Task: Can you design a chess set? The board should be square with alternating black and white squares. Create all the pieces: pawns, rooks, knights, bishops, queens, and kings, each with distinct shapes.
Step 3259:
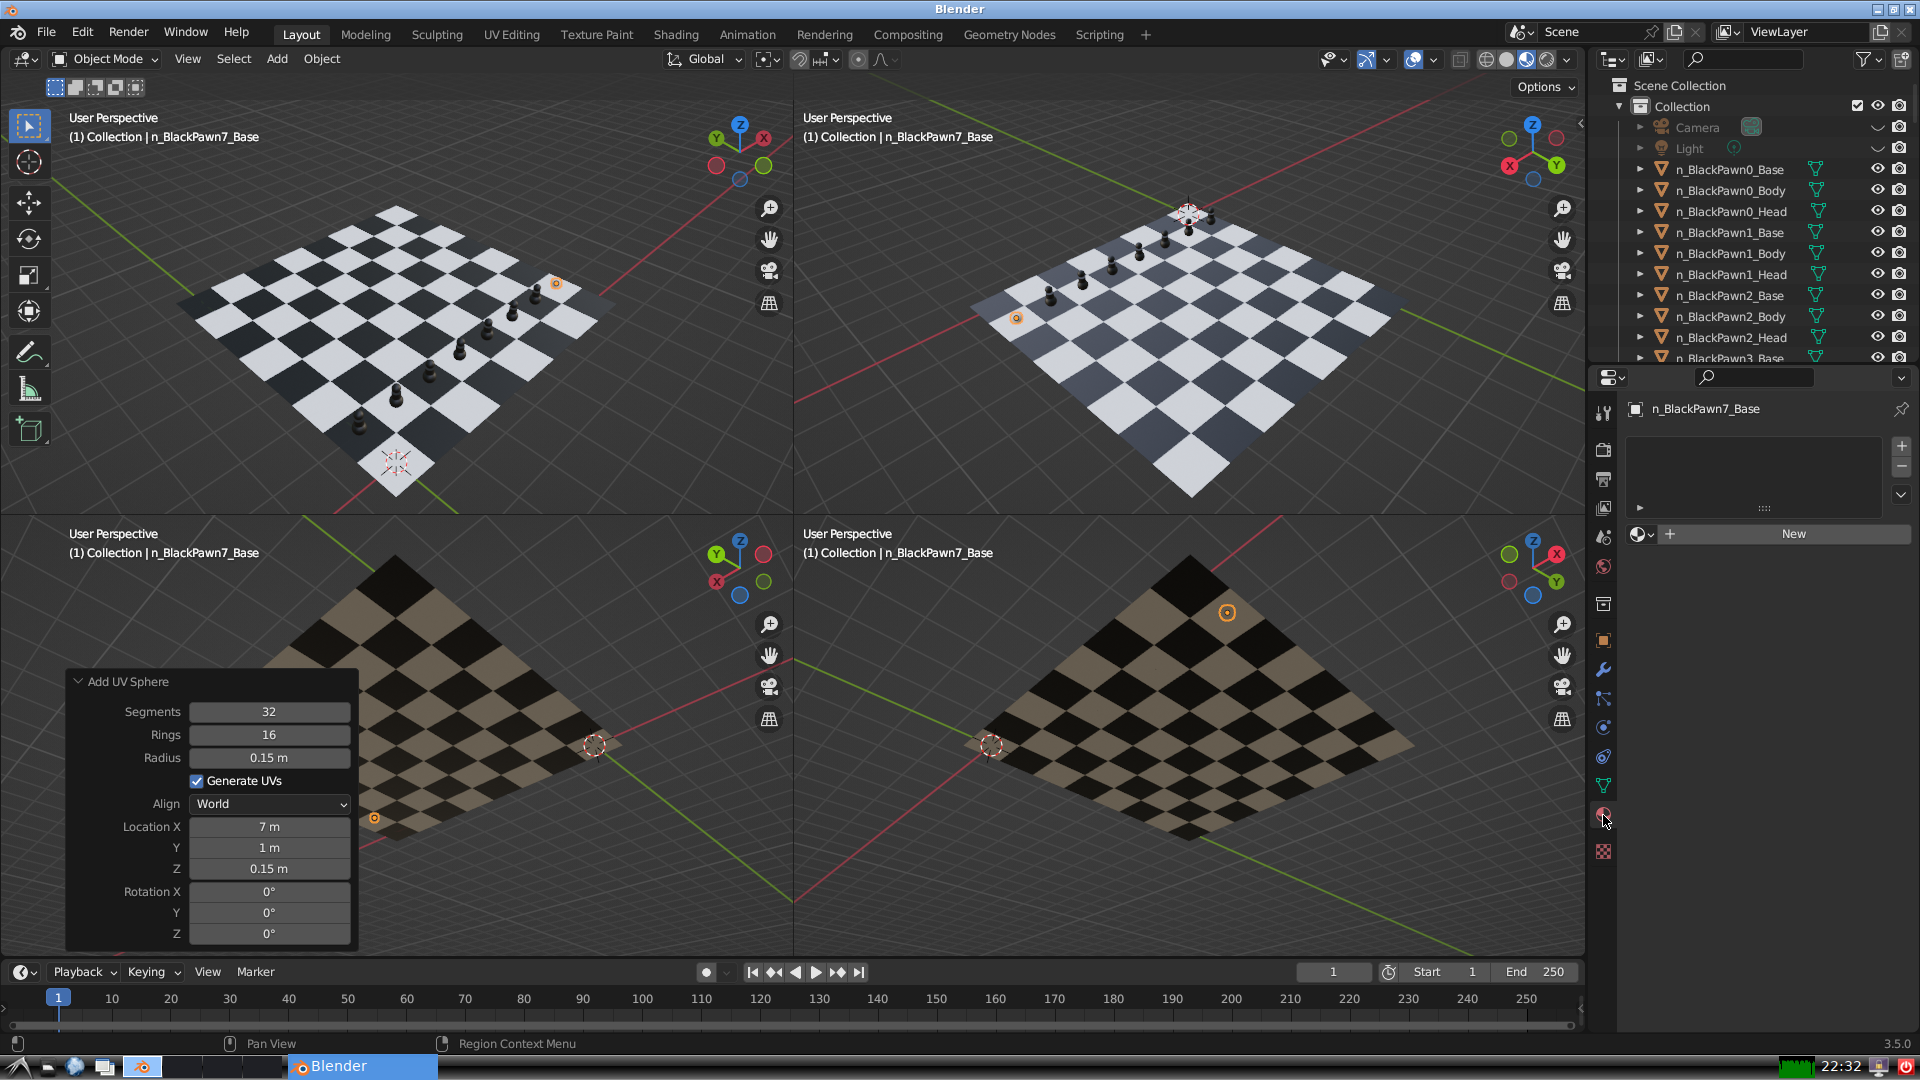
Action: {"mouse_move": [1636, 534]}